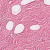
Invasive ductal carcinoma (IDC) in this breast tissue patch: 0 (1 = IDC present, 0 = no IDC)